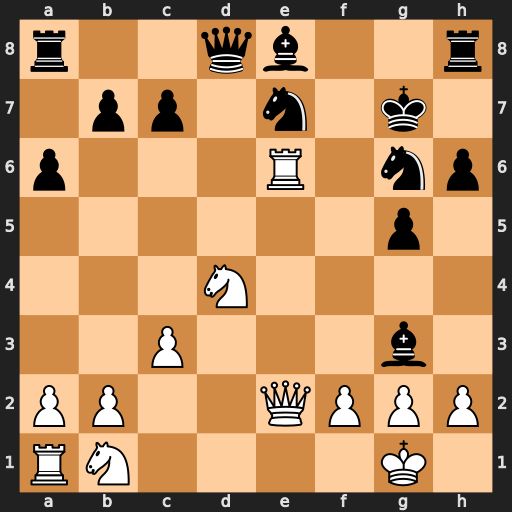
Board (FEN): r2qb2r/1pp1n1k1/p3R1np/6p1/3N4/2P3b1/PP2QPPP/RN4K1
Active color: w
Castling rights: -
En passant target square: -
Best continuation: Rxe7+ Qxe7 Nf5+ Kh7 Nxe7